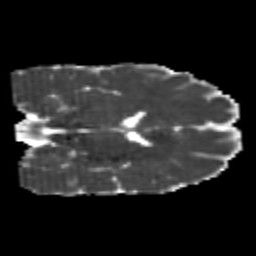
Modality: MD
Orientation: coronal
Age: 22
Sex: male
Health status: healthy
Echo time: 0.074 s